Question: I have Plist with list with List of Dictionaries(item0,item1,item2)..
generally when I display in screen ..it populates in ascending order...'item0 then item1 then item2......and so on'..I want the Plist to be display in reverse order as 'itemn,itemn-1.........item2,item1,item0'

.
and this is how code goes...and How Can I reverse it ..need changes in 'Array' below
'''
NSMutableArray *Array=[NSMutableArray arrayWithArray:[self readFromPlist]];
NSMutableArray *items = [[NSMutableArray alloc] init];
for (int i = 0; i< [Array count]; i++)
//how to reverse by making changes here
//for (int i =[Array count] ; i>0; i--) does not work
{
id object = [Array objectAtIndex:i];
if ([object isKindOfClass:[NSDictionary class]])
{
NSDictionary *objDict = (NSDictionary *)object;
tempItemi =[[ECGraphItem alloc]init];
NSString *str=[objDict objectForKey:@"title"];
NSLog(@"str value%@",str);
float f=[str floatValue];
//my code here
}
'''
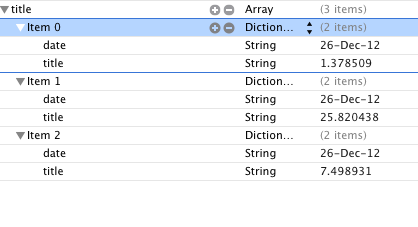
Answer: Use reverse enumeration
'''
for (id someObject in [myArray reverseObjectEnumerator]){
// print some info
NSLog([someObject description]);
}
'''
For your code:
'''
for (id object in [Array reverseObjectEnumerator]){
if ([object isKindOfClass:[NSDictionary class]])
{
NSDictionary *objDict = (NSDictionary *)object;
tempItemi =[[ECGraphItem alloc]init];
NSString *str=[objDict objectForKey:@"title"];
NSLog(@"str value%@",str);
float f=[str floatValue];
//my code here
}
}
'''
---
Also in your code:
'''
//for (int i =[Array count] ; i>0; i--) does not work
'''
should be as
'''
for (int i =[Array count]-1 ; i>=0; i--)
'''